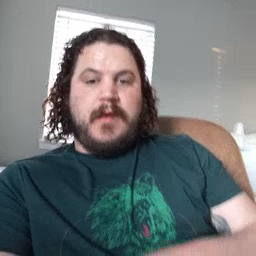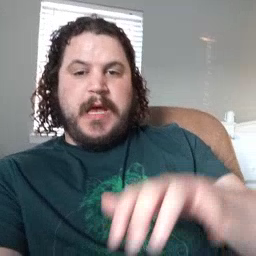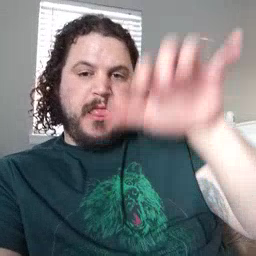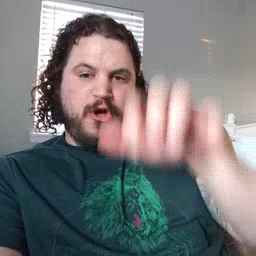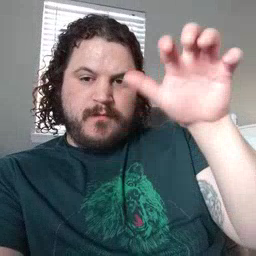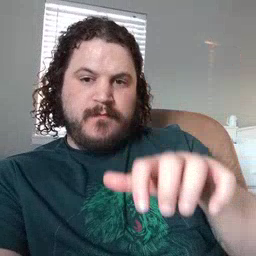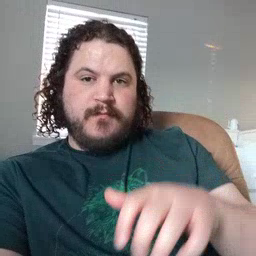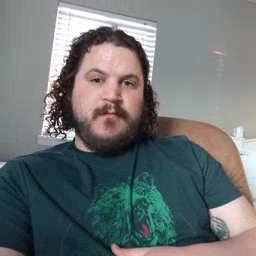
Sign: alligator